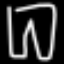
Label: pants